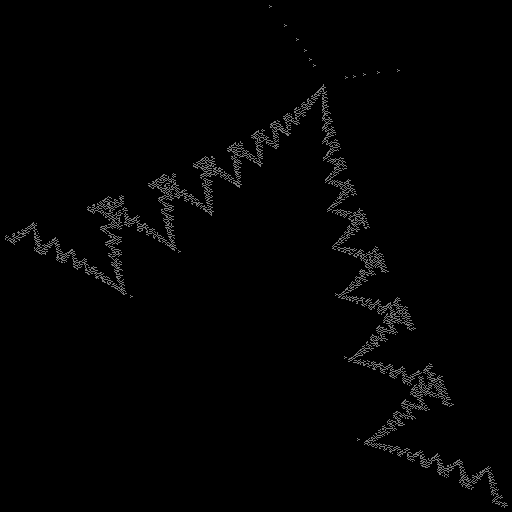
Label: zigzag